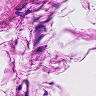
Metastatic tissue present: no